Interaction volume radius: 5 \u00c5
Interaction volume height: 25 \u00c5
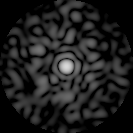
Disorder parameter: 0.8399